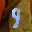
Label: 9